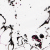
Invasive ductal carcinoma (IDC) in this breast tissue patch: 0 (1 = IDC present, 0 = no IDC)